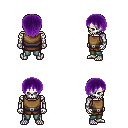
a pixel art fantasy rpg character, male body template, skeleton, leather chest armor, teal pants, purple plain hairstyle, four views (front, back, left, right), 2x2 character sprite sheet, small pixel art, hard edges, no anti-aliasing